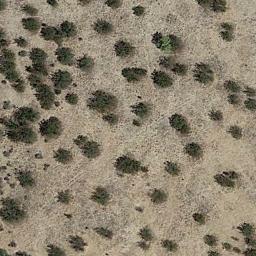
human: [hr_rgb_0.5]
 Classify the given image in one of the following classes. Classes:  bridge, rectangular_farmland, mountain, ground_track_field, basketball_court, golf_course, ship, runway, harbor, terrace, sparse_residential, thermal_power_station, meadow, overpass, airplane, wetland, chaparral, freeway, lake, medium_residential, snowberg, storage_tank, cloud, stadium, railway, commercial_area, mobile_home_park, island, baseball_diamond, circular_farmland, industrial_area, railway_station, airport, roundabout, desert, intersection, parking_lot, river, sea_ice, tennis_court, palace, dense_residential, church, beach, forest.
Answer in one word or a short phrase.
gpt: chaparral